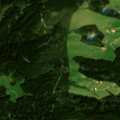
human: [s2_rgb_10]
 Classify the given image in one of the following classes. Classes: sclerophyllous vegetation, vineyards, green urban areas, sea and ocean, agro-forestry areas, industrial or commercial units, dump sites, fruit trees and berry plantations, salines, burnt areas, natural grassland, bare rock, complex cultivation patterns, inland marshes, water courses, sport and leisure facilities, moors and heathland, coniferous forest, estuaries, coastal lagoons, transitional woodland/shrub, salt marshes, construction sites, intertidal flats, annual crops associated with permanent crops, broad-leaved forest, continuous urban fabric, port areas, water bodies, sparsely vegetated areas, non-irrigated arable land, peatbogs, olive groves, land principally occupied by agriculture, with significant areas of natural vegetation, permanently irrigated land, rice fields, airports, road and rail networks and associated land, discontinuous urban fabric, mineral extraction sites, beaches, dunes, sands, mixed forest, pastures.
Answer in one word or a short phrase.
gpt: complex cultivation patterns, coniferous forest, transitional woodland/shrub